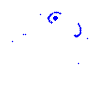
Particle: electron